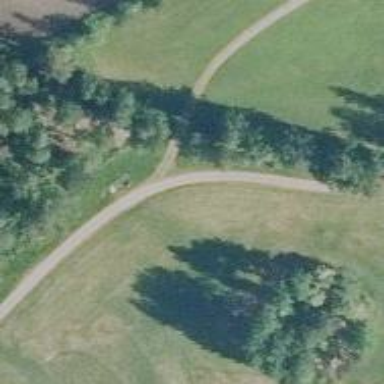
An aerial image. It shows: Disc golf basket.